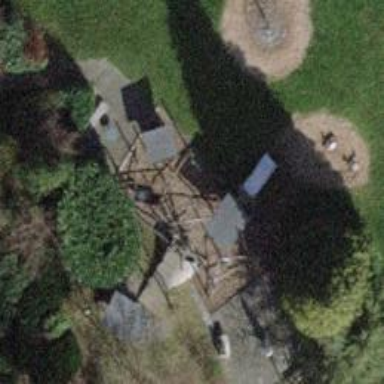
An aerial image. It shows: Playground area for leisure land.